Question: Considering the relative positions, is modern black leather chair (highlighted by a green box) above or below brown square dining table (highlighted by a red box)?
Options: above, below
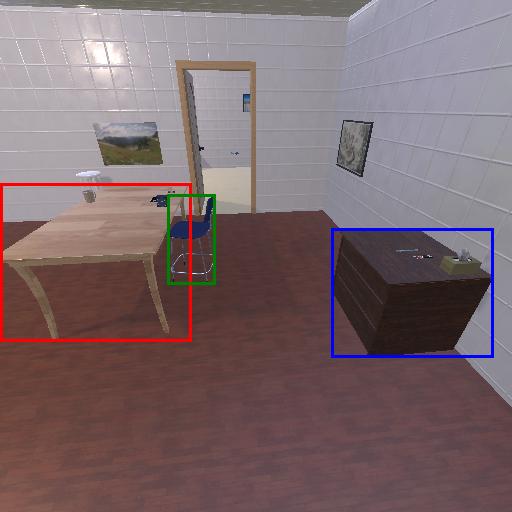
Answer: above